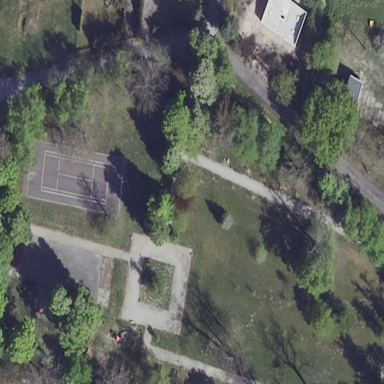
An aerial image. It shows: Park.